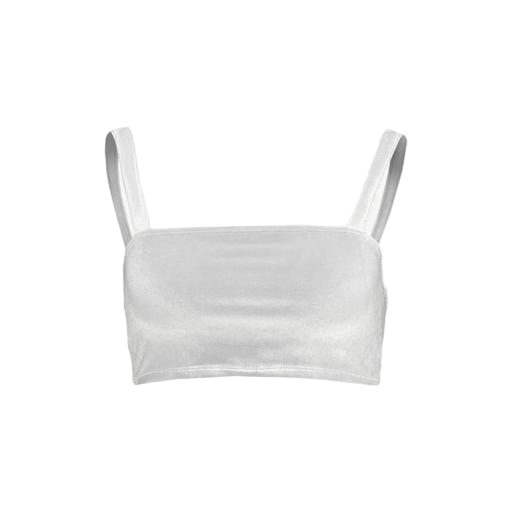
white tube top, small white tube top, white scoop neck crop top, white background